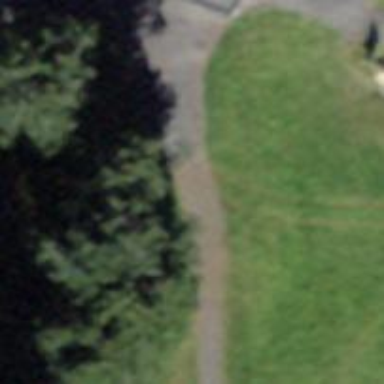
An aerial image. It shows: Footway covered with grass.